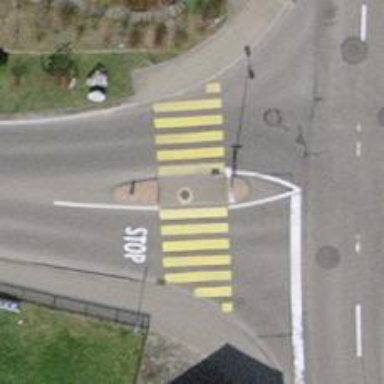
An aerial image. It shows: Uncontrolled footway crossing with markings.